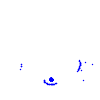
Particle: pion